Field crop: maize
Growth stage: 1
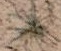
Species: salsola